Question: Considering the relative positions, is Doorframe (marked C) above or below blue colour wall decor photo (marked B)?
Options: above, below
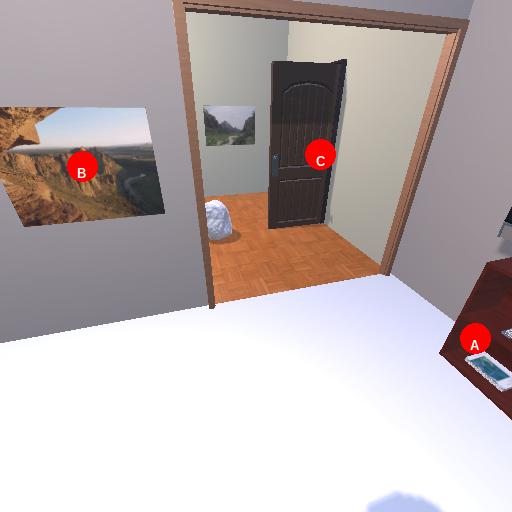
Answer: above